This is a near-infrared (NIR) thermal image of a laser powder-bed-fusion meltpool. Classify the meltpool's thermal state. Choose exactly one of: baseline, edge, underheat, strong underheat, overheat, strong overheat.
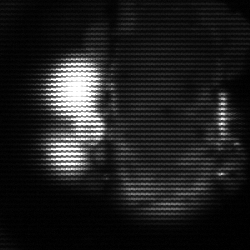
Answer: strong underheat